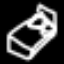
Label: bed